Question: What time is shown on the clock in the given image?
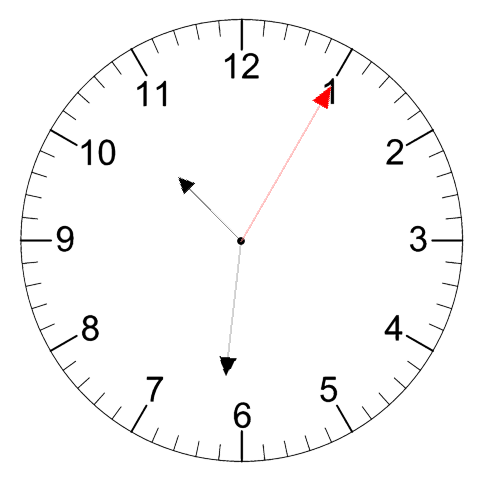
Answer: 10:31:05